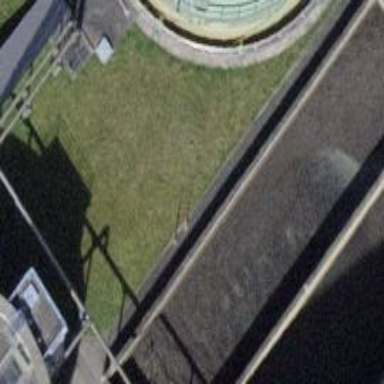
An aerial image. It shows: Sewage reservoir.